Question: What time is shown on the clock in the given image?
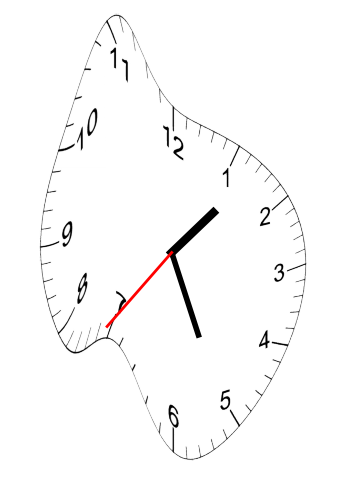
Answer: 01:25:36